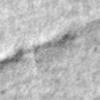
Label: no_change